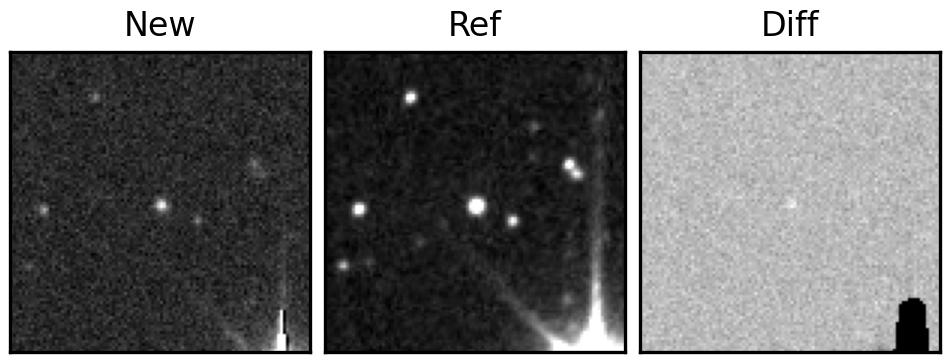
Label: real